Question: I'm trying to create an animation where you touch and drag your finger across the screen and colored boxes change size based on your position. Imagine this as a color picker. Here's a gif of the idea. I did this in Corona using a touch event and enterFrame. I can't seem to wrap my head around how to create the same effect in Cocoa Touch.
Where to start with this? I can't seem to find an enterFrame equivalent in Cocoa Touch unless I go with SpriteKit. I'm not making a game, so SpriteKit seems like overkill.

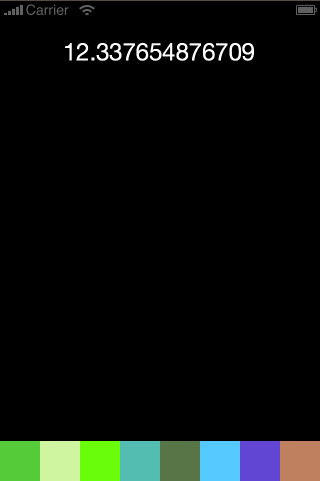
Answer: I put a simple animation code on github : <URL>
I used a 'UILongPressGestureRecognizer', and made a 'CGAffineTransformMakeScale' depending on the between the and .
Here is a little :